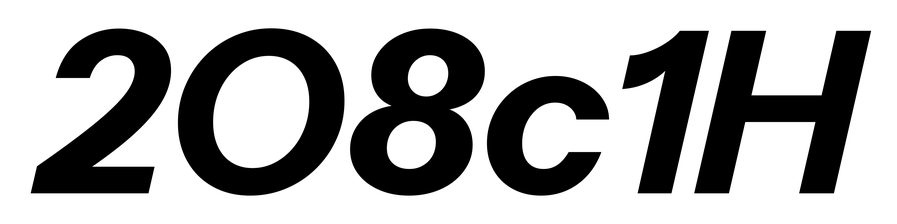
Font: InstrumentSans-Italic_Bold_Italic